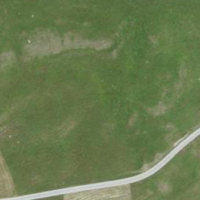
EUNIS habitat code: 26
Species observed at this site:
Papilio machaon